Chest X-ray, AP view. Patient: 50 years old, sex M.
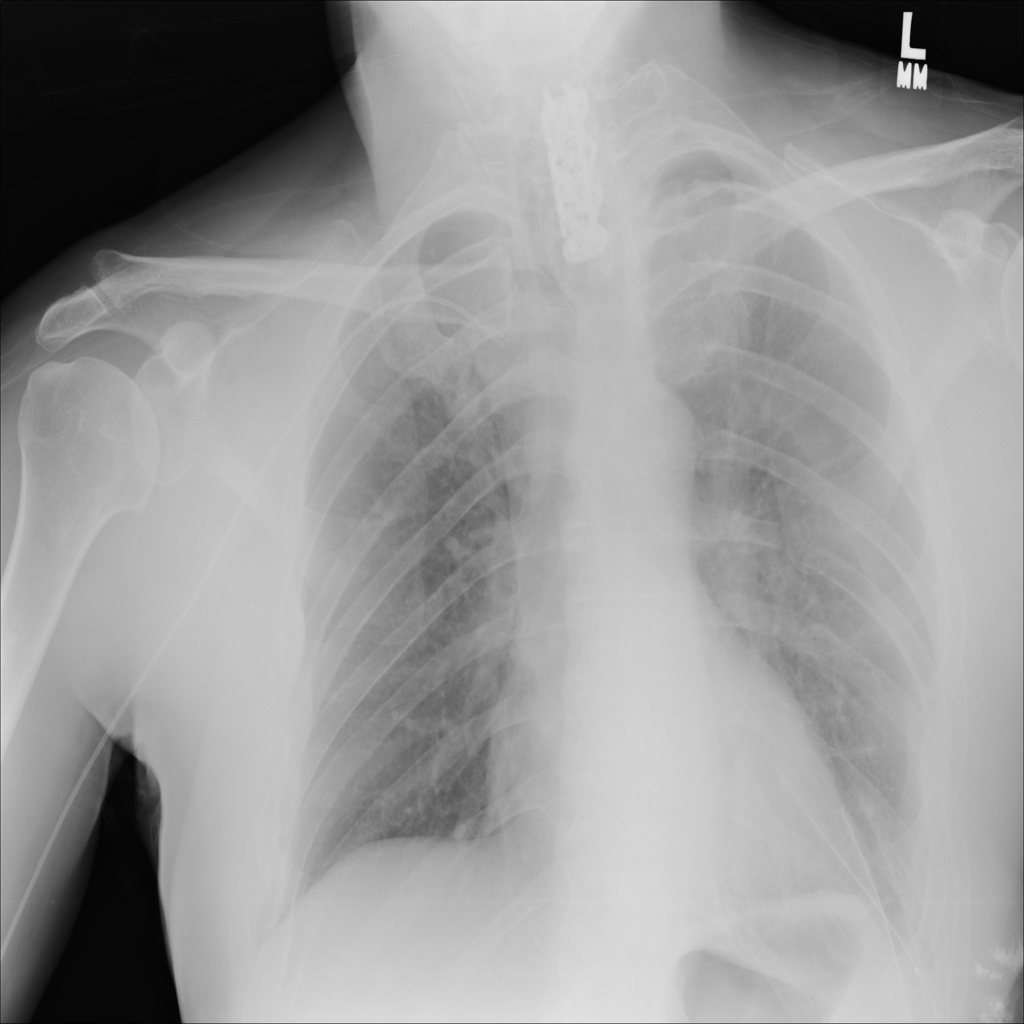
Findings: Consolidation